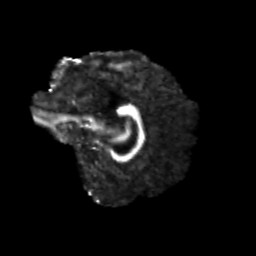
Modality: FA
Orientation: sagittal
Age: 23
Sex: female
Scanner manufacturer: siemens
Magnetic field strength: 3 T
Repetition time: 3.5 s
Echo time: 0.113 s